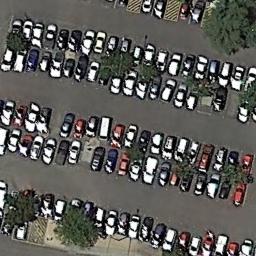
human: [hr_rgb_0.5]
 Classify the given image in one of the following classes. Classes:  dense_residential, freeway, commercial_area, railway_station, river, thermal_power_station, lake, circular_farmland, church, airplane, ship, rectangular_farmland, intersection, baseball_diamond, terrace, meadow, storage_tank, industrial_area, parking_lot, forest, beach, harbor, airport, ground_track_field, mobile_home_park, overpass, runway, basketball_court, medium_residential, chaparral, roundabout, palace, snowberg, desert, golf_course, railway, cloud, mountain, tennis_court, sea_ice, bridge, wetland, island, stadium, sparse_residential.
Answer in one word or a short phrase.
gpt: parking_lot